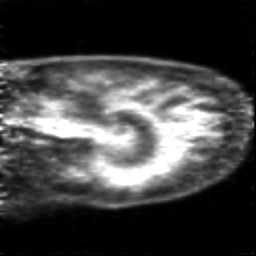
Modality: PET
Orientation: sagittal
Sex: male
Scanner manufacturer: siemens